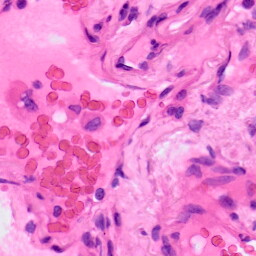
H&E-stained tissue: Lung